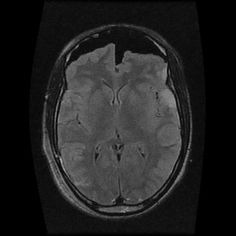
Label: notumor